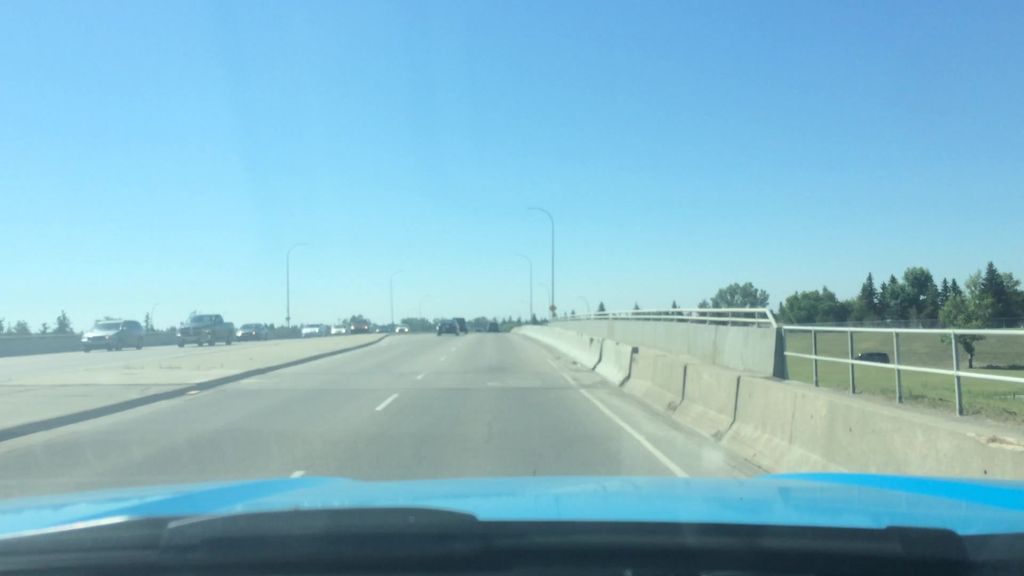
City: calgary